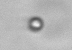
Label: nanoplankton_mix